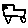
Label: car